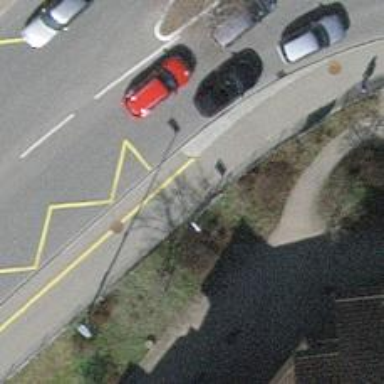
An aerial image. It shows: Asphalt path that serves as sidewalk.